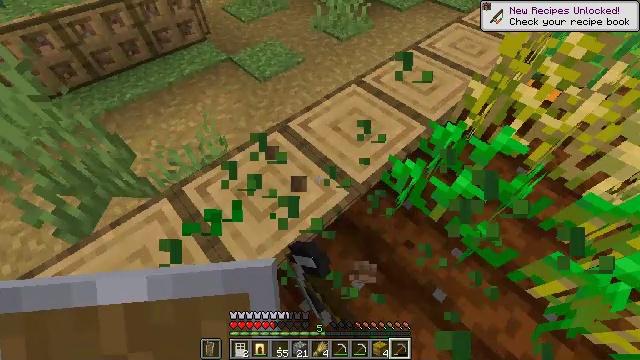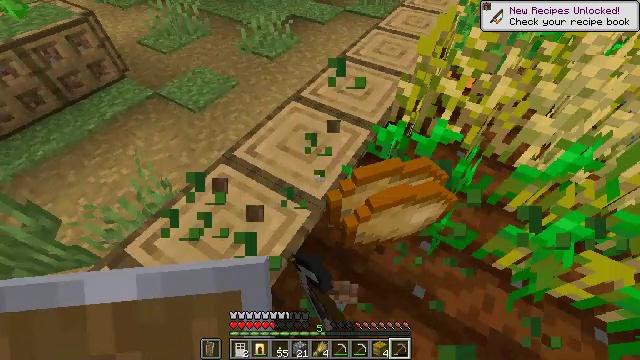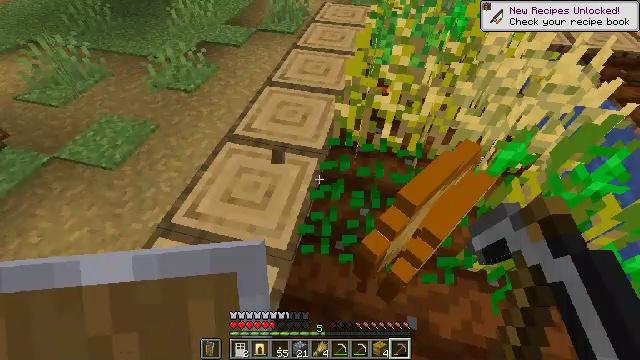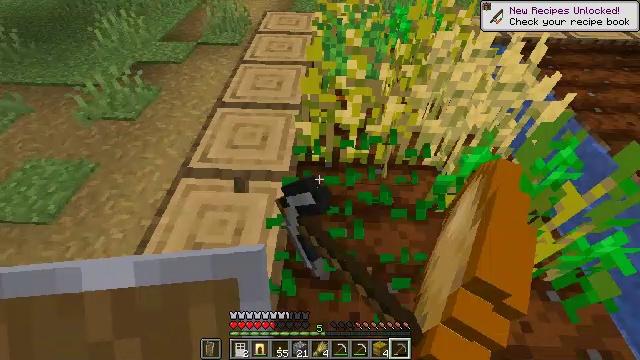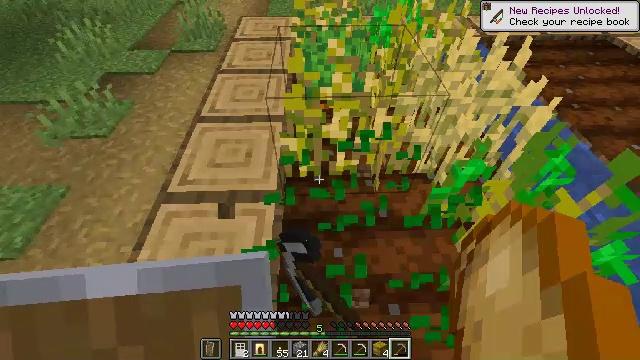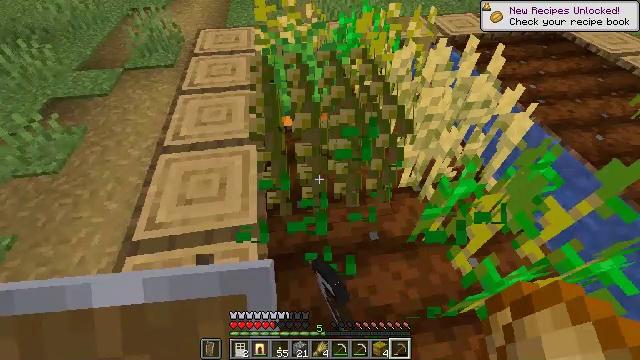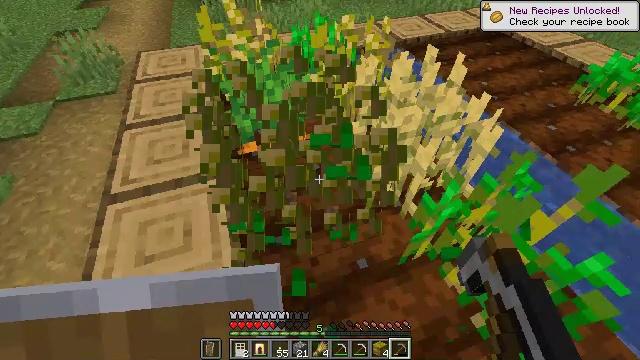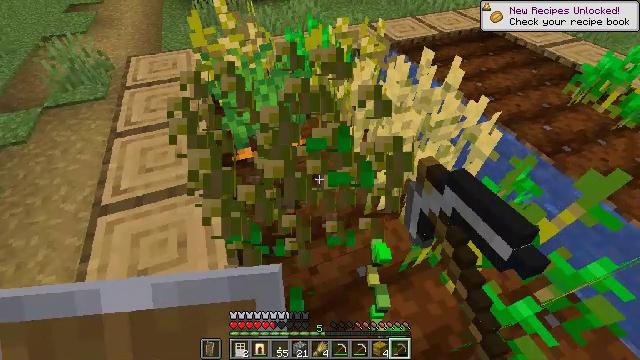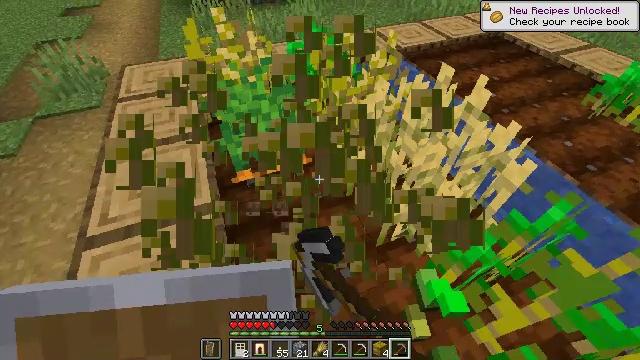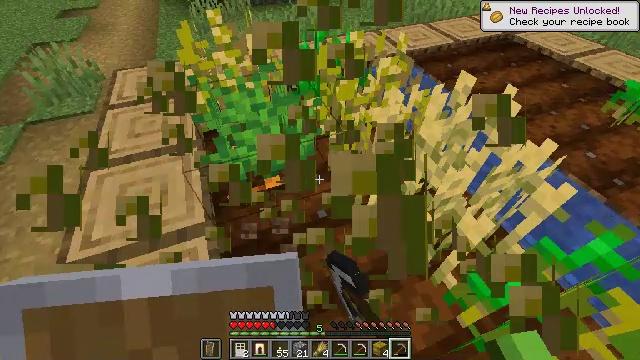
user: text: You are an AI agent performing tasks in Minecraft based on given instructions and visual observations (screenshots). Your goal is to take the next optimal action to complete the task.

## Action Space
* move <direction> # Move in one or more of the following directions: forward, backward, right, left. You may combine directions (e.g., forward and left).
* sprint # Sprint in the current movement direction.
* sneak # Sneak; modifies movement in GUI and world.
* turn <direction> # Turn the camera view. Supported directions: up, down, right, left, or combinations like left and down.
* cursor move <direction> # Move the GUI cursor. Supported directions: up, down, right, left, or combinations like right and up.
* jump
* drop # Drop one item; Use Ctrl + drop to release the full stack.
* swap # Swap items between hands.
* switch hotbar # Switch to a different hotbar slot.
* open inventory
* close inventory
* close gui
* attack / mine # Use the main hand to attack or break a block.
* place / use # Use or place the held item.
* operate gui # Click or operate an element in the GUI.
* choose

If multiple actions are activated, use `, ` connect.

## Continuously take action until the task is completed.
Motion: motion action
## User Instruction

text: Gather wheat by left-clicking on it.
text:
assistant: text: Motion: move forward, turn right and up, attack / mine
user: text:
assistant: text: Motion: move forward, turn right and up, attack / mine
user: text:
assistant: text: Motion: move forward, turn right, attack / mine
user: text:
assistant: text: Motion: move forward, turn right, attack / mine
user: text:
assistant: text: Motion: move forward, turn right, attack / mine
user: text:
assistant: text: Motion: move forward, turn right, attack / mine
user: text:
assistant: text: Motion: move forward, turn right, attack / mine
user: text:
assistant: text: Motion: move forward, attack / mine
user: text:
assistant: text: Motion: move forward, attack / mine
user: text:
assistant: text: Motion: attack / mine